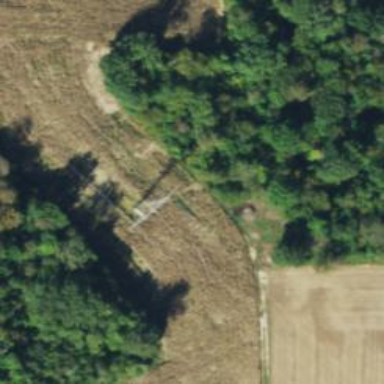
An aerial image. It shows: Lattice structure tower.